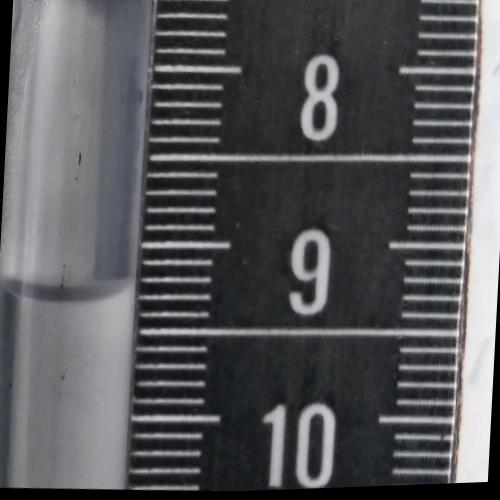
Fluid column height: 9.3 cm